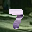
Label: 7